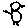
Label: bird